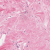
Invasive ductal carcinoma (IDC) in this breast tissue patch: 0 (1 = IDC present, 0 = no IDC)